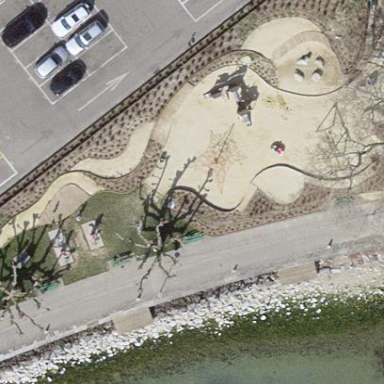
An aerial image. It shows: Playground area for leisure activities on the land.